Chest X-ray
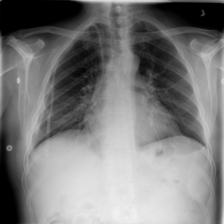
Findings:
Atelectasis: negative
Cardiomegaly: negative
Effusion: positive
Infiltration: negative
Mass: negative
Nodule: negative
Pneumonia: negative
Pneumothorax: negative
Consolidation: negative
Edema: negative
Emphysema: negative
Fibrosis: negative
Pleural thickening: negative
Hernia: negative